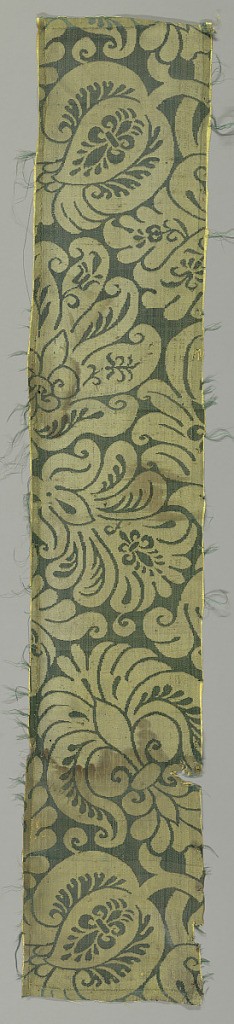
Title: Textiles
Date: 17th century
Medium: silk Technique: damask
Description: Silk damask textile in cream and gray-green showing tightly arranged florals with large and small fleur-de-lys.